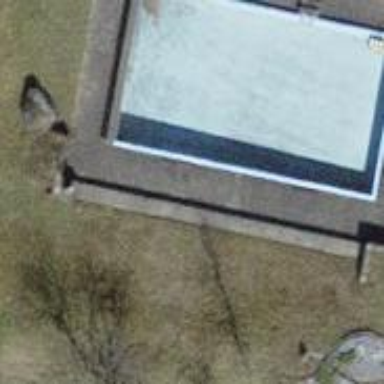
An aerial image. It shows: Swimming pool located in leisure land.